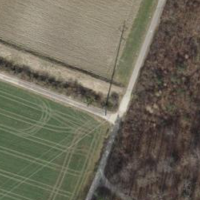
EUNIS habitat code: 52
Species observed at this site:
Geranium pyrenaicum